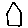
Label: house